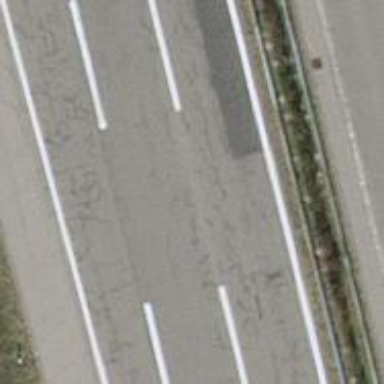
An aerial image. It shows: Asphalt motorway.